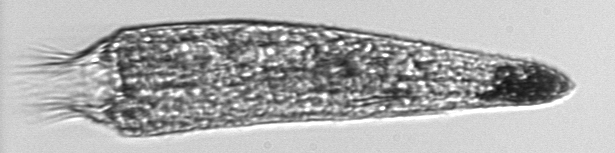
Label: Strombidium_conicum